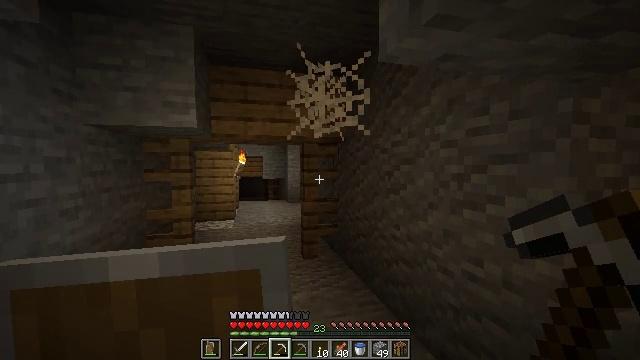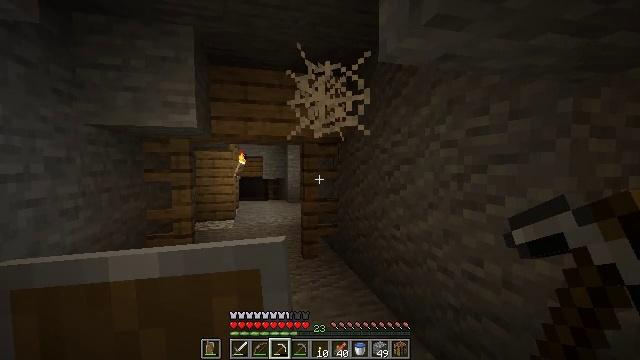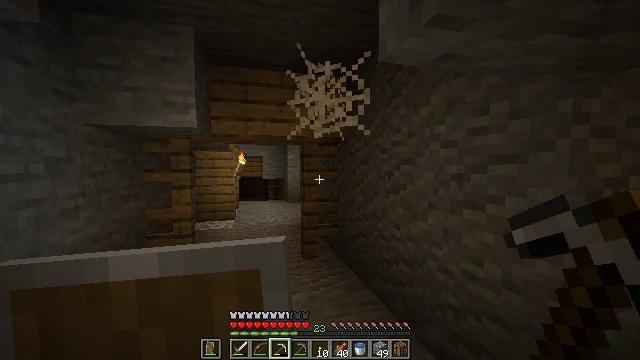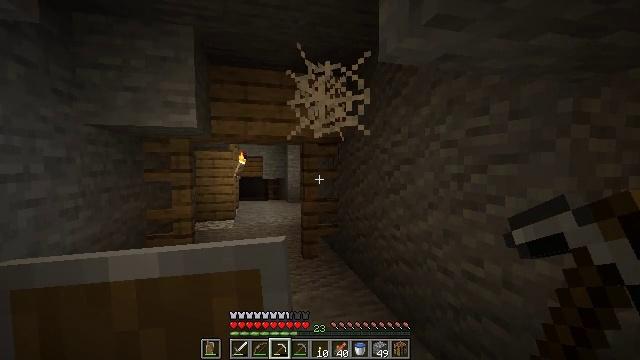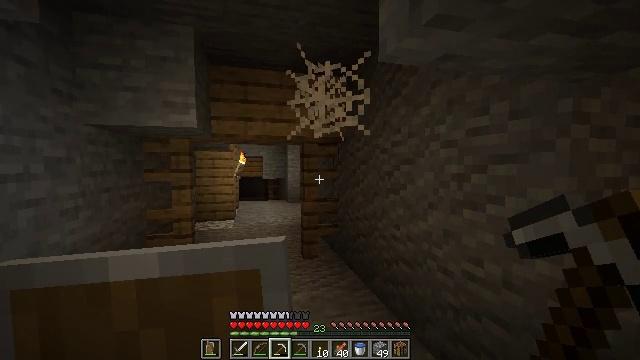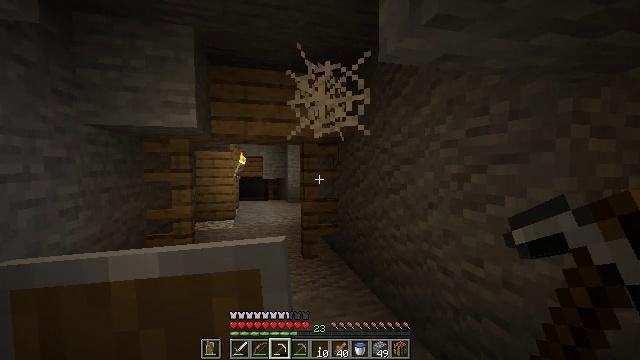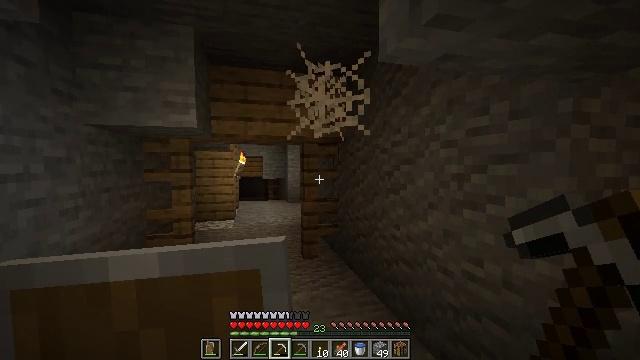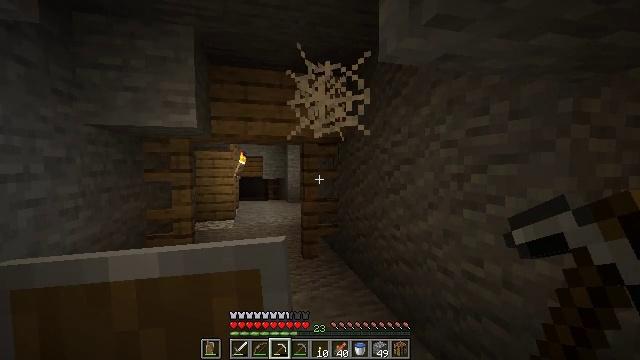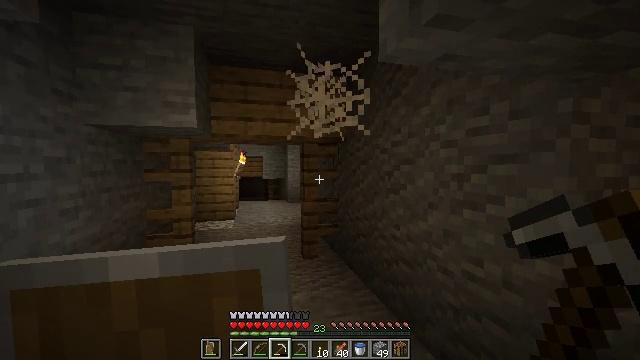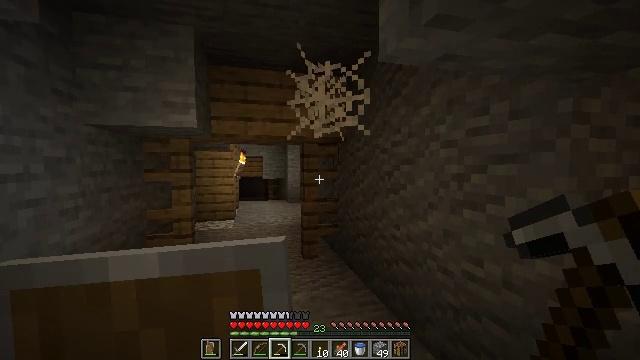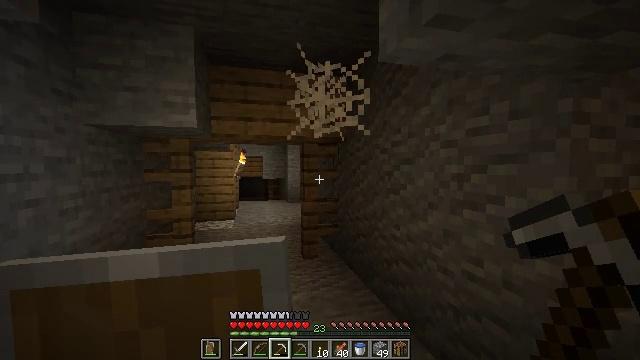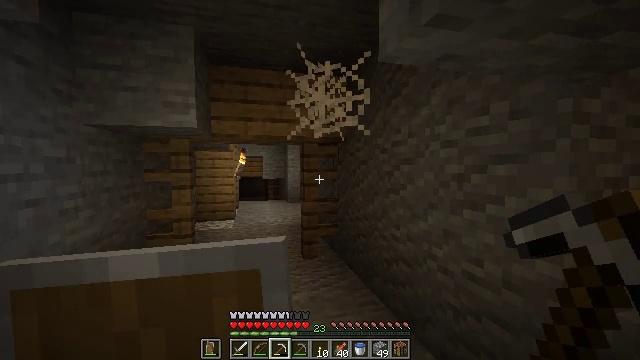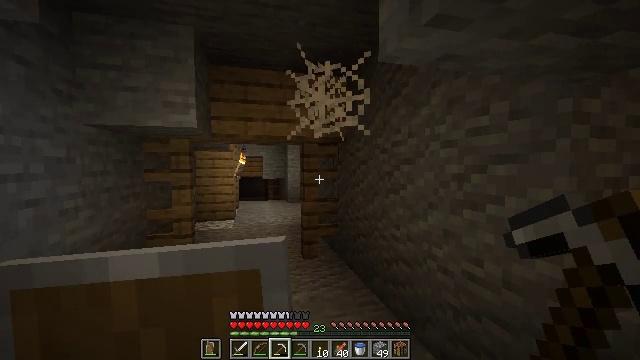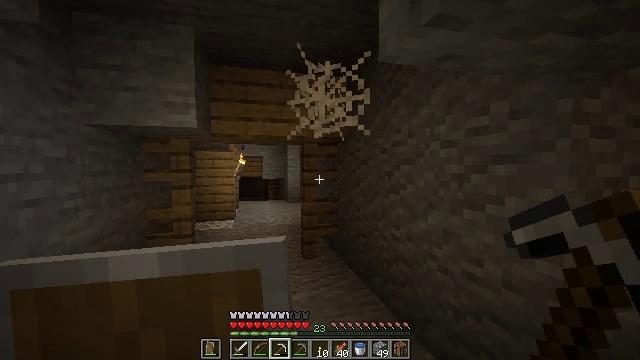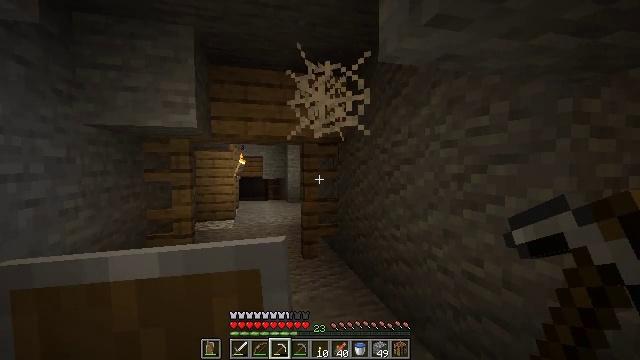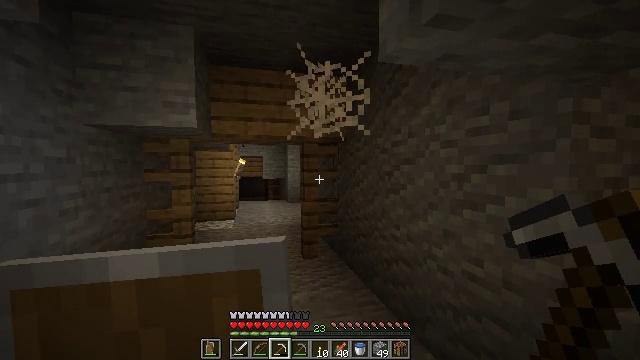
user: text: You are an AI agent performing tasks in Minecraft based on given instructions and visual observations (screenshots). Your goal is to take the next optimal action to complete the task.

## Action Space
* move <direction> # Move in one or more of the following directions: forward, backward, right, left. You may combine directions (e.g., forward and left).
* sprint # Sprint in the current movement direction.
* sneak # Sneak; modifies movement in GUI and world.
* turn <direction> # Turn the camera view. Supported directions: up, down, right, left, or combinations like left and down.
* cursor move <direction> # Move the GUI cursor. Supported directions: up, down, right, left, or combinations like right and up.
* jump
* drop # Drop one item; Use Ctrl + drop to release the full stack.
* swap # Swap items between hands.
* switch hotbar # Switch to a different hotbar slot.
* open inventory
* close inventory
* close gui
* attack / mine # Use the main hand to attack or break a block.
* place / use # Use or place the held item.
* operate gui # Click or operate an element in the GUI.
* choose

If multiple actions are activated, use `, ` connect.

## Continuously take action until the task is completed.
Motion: motion action
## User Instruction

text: Clear out the cobweb from the stronghold.
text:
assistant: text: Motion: no_op
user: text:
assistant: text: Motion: no_op
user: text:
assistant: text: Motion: no_op
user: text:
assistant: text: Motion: no_op
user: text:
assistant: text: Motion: no_op
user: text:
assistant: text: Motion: no_op
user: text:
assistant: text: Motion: no_op
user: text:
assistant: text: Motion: no_op
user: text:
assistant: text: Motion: no_op
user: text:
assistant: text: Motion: no_op
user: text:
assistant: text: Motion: no_op
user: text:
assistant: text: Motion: no_op
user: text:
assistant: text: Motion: no_op
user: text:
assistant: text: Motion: no_op
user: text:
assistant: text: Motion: no_op
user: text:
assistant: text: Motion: no_op
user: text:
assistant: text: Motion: no_op
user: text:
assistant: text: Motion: no_op
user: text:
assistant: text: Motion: no_op
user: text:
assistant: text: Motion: no_op
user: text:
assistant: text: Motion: no_op
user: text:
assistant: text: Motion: no_op
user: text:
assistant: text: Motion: no_op
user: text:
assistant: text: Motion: no_op
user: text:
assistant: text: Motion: no_op
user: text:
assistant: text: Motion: no_op
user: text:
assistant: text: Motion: no_op
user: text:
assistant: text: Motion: no_op
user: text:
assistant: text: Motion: no_op
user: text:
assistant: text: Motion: no_op